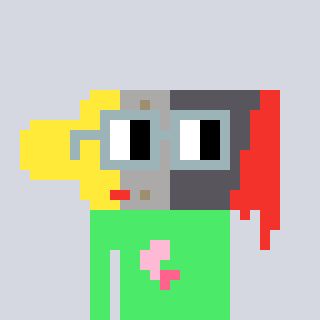
a pixel art character with square dark gray glasses, a paintbrush-shaped head and a teal-colored body on a cool background